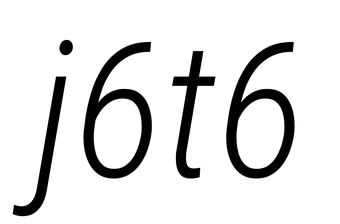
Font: Roboto-Italic_Condensed_Light_Italic